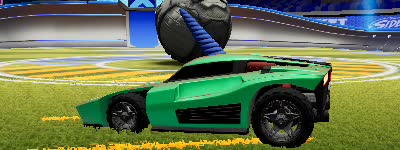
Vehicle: breakout